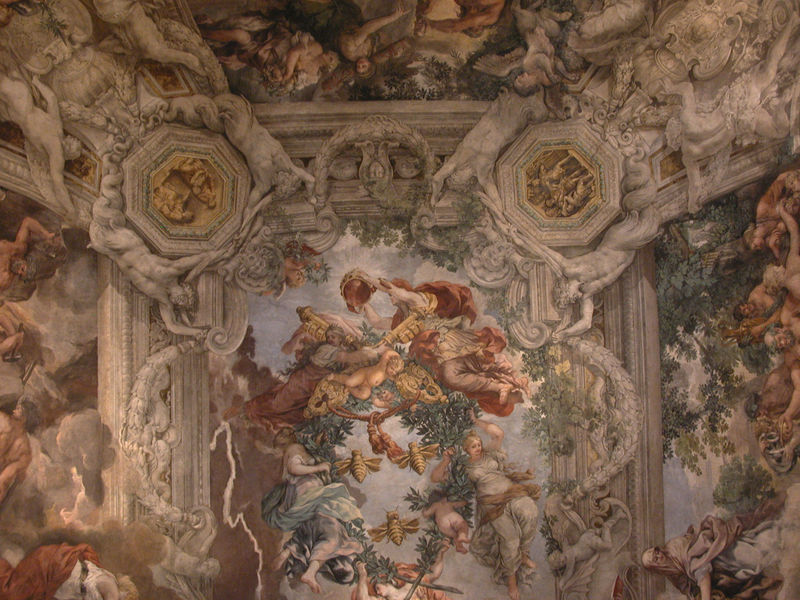
Titel: Der Triumph der göttlichen Vorsehung
Künstler: Pietro da Cortona
Standort: Rom, Palazzo Barberini (EU - I - Latium)
Schlagwörter: blau, gewitter, marmor, weiss, rot, zweige, decke, engel, bienen, oben, zweig, untersicht, fresken, fresko, freske, biene, bine, trompe-l'oeil